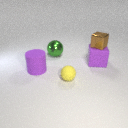
small yellow rubber sphere to the right of large purple rubber cylinder